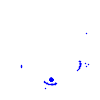
Particle: pion